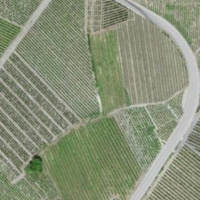
EUNIS habitat code: 40
Species observed at this site:
Cichorium intybus